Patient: sex M, age 77
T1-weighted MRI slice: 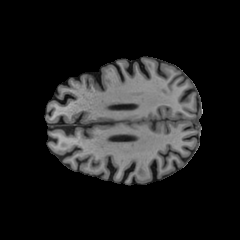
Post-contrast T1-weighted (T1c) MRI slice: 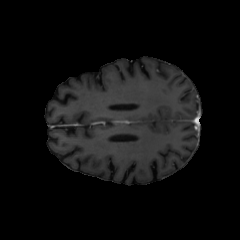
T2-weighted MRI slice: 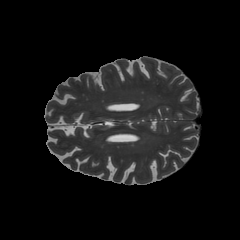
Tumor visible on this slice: no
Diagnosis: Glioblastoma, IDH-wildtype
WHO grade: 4